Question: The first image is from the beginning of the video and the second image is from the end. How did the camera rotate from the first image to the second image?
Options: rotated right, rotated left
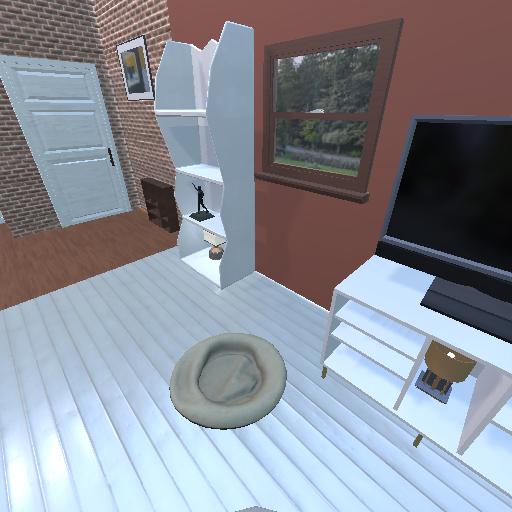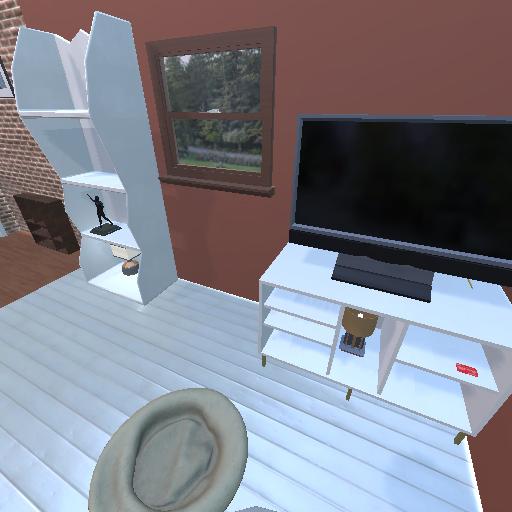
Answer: rotated right